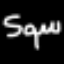
Label: squiggle